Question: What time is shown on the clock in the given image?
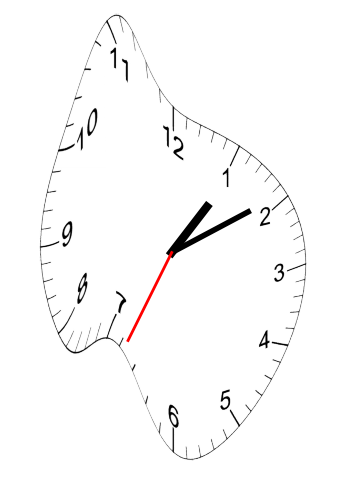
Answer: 01:09:34